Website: bh-photo
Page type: address-validator
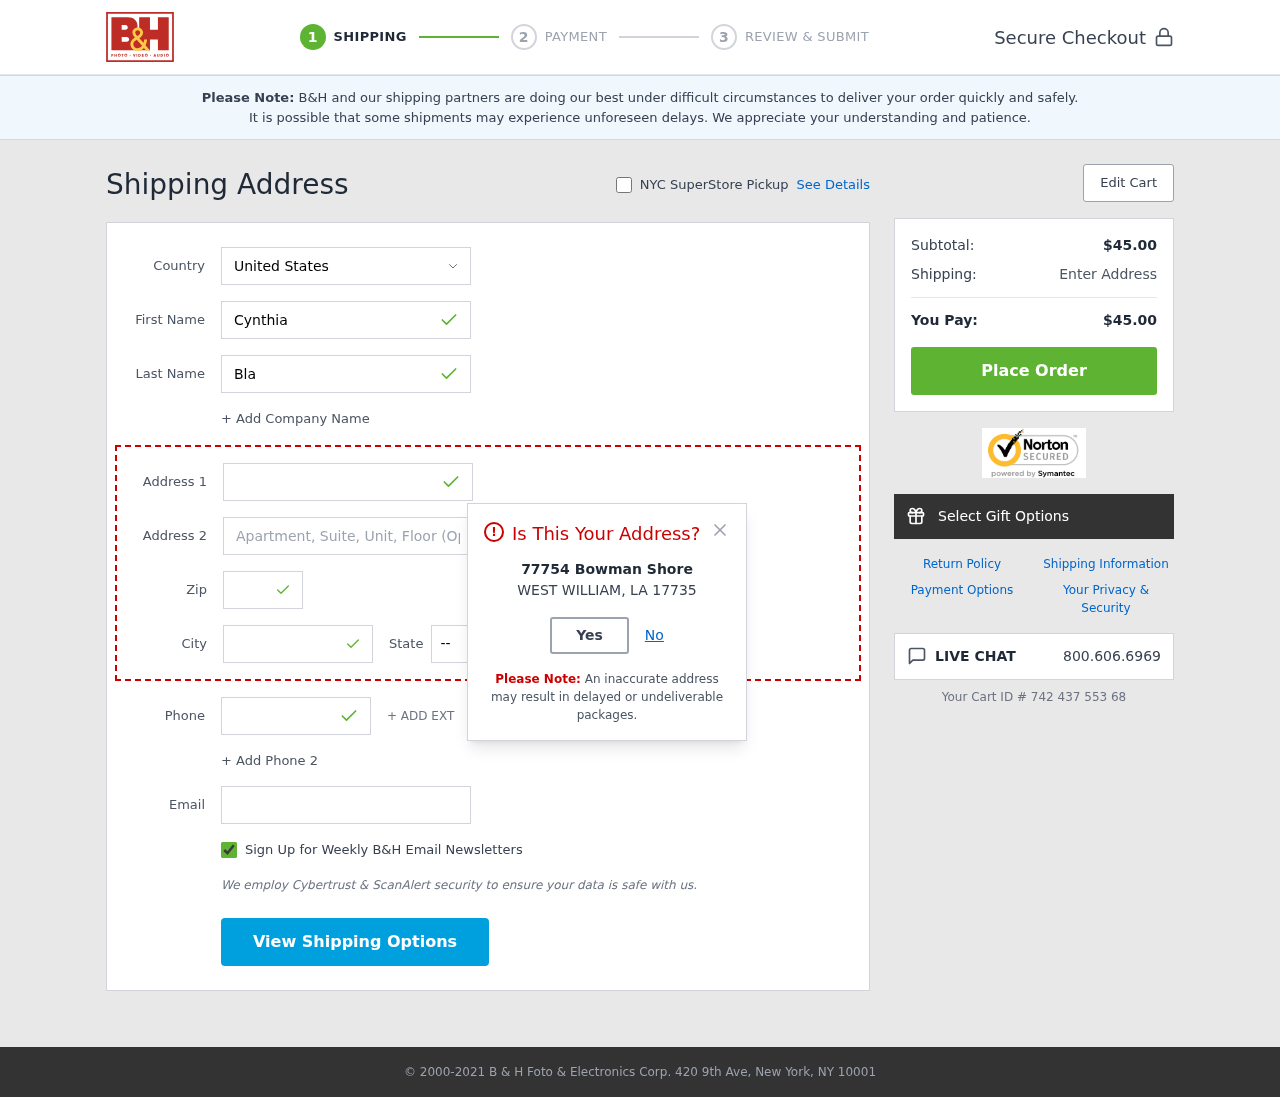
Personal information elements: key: PII_CITY
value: West William
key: PII_COUNTRY
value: United States
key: PII_EMAIL
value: cynthia.blake@hotmail.com
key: PII_FIRSTNAME
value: Cynthia
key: PII_LASTNAME
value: Blake
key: PII_PHONE
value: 9128044210
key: PII_POSTCODE
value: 17735
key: PII_STATE_ABBR
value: LA
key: PII_STREET
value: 77754 Bowman Shore
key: PII_STREET2
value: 28959 Briggs Gateway
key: PII_CITY_MODAL
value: WEST WILLIAM
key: PII_POSTCODE_FULL
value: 17735
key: PII_POSTCODE_NUMERIC
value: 17735
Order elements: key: ORDER_SUBTOTAL
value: $45.00
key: ORDER_TOTAL
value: $45.00
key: ORDER_ID
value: Your Cart ID # 742 437 553 68